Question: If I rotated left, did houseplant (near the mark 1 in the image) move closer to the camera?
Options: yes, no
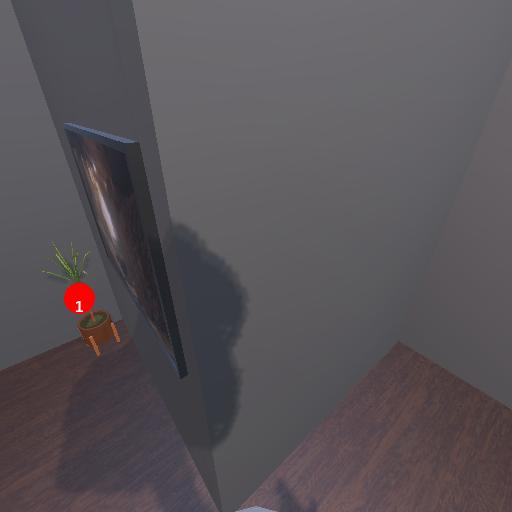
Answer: yes